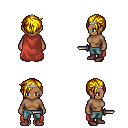
a pixel art fantasy rpg character, female body template, human, dark skin, maroon cape, teal pants, blonde pixie cut hairstyle, silver tiara, maroon shoes, dagger, four views (front, back, left, right), 2x2 character sprite sheet, small pixel art, hard edges, no anti-aliasing